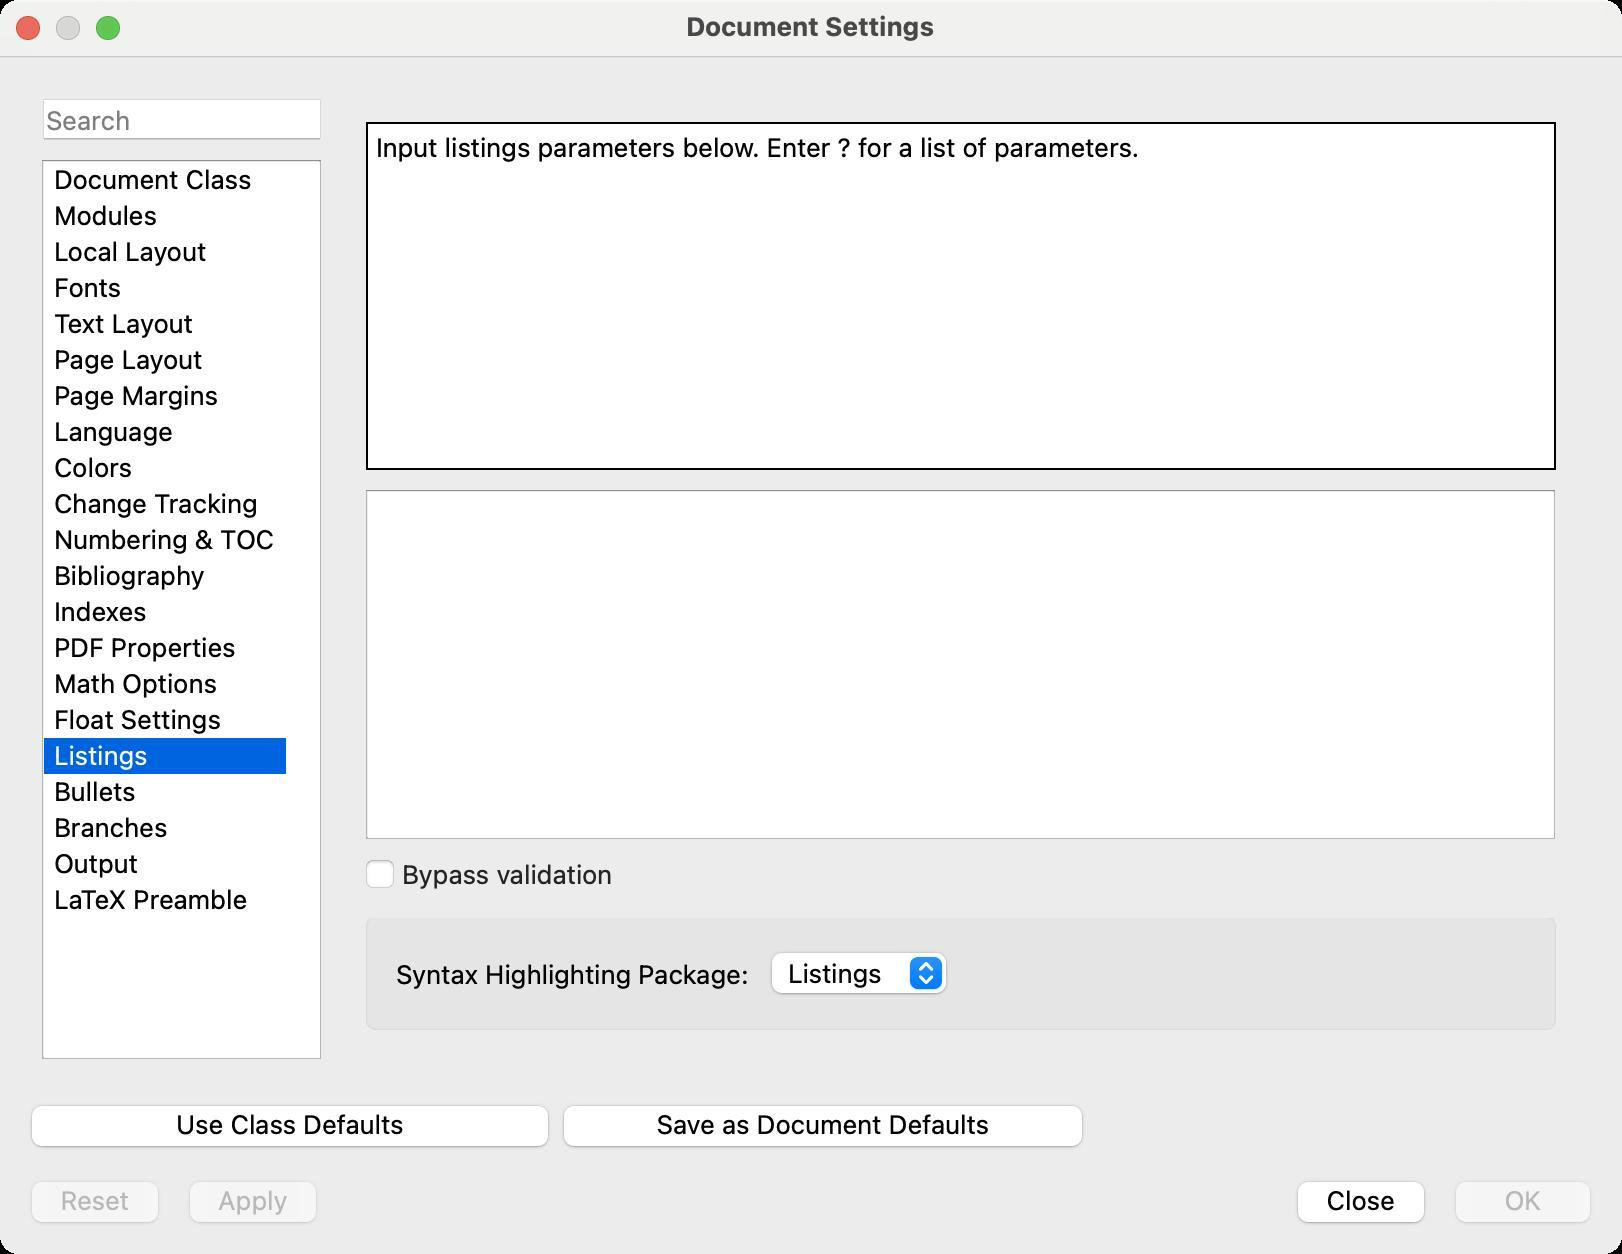
Accessibility tree:
{"name": "Document_Settings", "role": "AXWindow", "description": null, "role_description": "діалогове вікно", "value": null, "position": "270.00;142.00", "size": "811;627", "children": [{"name": "", "role": "AXGroup", "description": "", "role_description": "група", "value": null, "position": "9.00;586.00", "size": "793;32", "children": [{"name": "OK", "role": "AXButton", "description": "", "role_description": "кнопка", "value": null, "position": "721.00;586.00", "size": "81;32", "children": []}, {"name": "Close", "role": "AXButton", "description": "", "role_description": "кнопка", "value": null, "position": "642.00;586.00", "size": "77;32", "children": []}, {"name": "Apply", "role": "AXButton", "description": "", "role_description": "кнопка", "value": null, "position": "88.00;586.00", "size": "77;32", "children": []}, {"name": "Reset", "role": "AXButton", "description": "", "role_description": "кнопка", "value": null, "position": "9.00;586.00", "size": "77;32", "children": []}]}, {"name": "Use_Class_Defaults", "role": "AXButton", "description": "Reset to the default settings for the document class", "role_description": "кнопка", "value": null, "position": "9.00;548.00", "size": "272;32", "children": []}, {"name": "Save_as_Document_Defaults", "role": "AXButton", "description": "Save settings as defaults for new documents", "role_description": "кнопка", "value": null, "position": "275.00;548.00", "size": "273;32", "children": []}, {"name": "", "role": "AXTextField", "description": "Search", "role_description": "текстове поле", "value": "", "position": "21.00;49.00", "size": "140;21", "children": []}, {"name": "", "role": "AXGroup", "description": "", "role_description": "група", "value": null, "position": "21.00;80.00", "size": "140;450", "children": [{"name": "Document_Class", "role": "AXGroup", "description": "", "role_description": "група", "value": null, "position": "22.00;81.00", "size": "121;18", "children": []}, {"name": "Modules", "role": "AXGroup", "description": "", "role_description": "група", "value": null, "position": "22.00;99.00", "size": "121;18", "children": []}, {"name": "Local_Layout", "role": "AXGroup", "description": "", "role_description": "група", "value": null, "position": "22.00;117.00", "size": "121;18", "children": []}, {"name": "Fonts", "role": "AXGroup", "description": "", "role_description": "група", "value": null, "position": "22.00;135.00", "size": "121;18", "children": []}, {"name": "Text_Layout", "role": "AXGroup", "description": "", "role_description": "група", "value": null, "position": "22.00;153.00", "size": "121;18", "children": []}, {"name": "Page_Layout", "role": "AXGroup", "description": "", "role_description": "група", "value": null, "position": "22.00;171.00", "size": "121;18", "children": []}, {"name": "Page_Margins", "role": "AXGroup", "description": "", "role_description": "група", "value": null, "position": "22.00;189.00", "size": "121;18", "children": []}, {"name": "Language", "role": "AXGroup", "description": "", "role_description": "група", "value": null, "position": "22.00;207.00", "size": "121;18", "children": []}, {"name": "Colors", "role": "AXGroup", "description": "", "role_description": "група", "value": null, "position": "22.00;225.00", "size": "121;18", "children": []}, {"name": "Change_Tracking", "role": "AXGroup", "description": "", "role_description": "група", "value": null, "position": "22.00;243.00", "size": "121;18", "children": []}, {"name": "Numbering_&_TOC", "role": "AXGroup", "description": "", "role_description": "група", "value": null, "position": "22.00;261.00", "size": "121;18", "children": []}, {"name": "Bibliography", "role": "AXGroup", "description": "", "role_description": "група", "value": null, "position": "22.00;279.00", "size": "121;18", "children": []}, {"name": "Indexes", "role": "AXGroup", "description": "", "role_description": "група", "value": null, "position": "22.00;297.00", "size": "121;18", "children": []}, {"name": "PDF_Properties", "role": "AXGroup", "description": "", "role_description": "група", "value": null, "position": "22.00;315.00", "size": "121;18", "children": []}, {"name": "Math_Options", "role": "AXGroup", "description": "", "role_description": "група", "value": null, "position": "22.00;333.00", "size": "121;18", "children": []}, {"name": "Float_Settings", "role": "AXGroup", "description": "", "role_description": "група", "value": null, "position": "22.00;351.00", "size": "121;18", "children": []}, {"name": "Listings", "role": "AXGroup", "description": "", "role_description": "група", "value": null, "position": "22.00;369.00", "size": "121;18", "children": []}, {"name": "Bullets", "role": "AXGroup", "description": "", "role_description": "група", "value": null, "position": "22.00;387.00", "size": "121;18", "children": []}, {"name": "Branches", "role": "AXGroup", "description": "", "role_description": "група", "value": null, "position": "22.00;405.00", "size": "121;18", "children": []}, {"name": "Output", "role": "AXGroup", "description": "", "role_description": "група", "value": null, "position": "22.00;423.00", "size": "121;18", "children": []}, {"name": "LaTeX_Preamble", "role": "AXGroup", "description": "", "role_description": "група", "value": null, "position": "22.00;441.00", "size": "121;18", "children": []}]}, {"name": "", "role": "AXGroup", "description": "", "role_description": "група", "value": null, "position": "171.00;49.00", "size": "619;481", "children": [{"name": "", "role": "AXTextArea", "description": "Input here the listings parameters", "role_description": "область вводу тексту", "value": "", "position": "183.00;245.00", "size": "595;175", "children": []}, {"name": null, "role": "AXStaticText", "description": "Feedback window", "role_description": "текст", "value": "", "position": "183.00;61.00", "size": "595;174", "children": []}, {"name": "Bypass_validation", "role": "AXCheckBox", "description": "Check it to enter parameters that are not recognizable by LyX", "role_description": "галочка", "value": 0, "position": "181.00;427.00", "size": "129;20", "children": []}, {"name": "", "role": "AXGroup", "description": "", "role_description": "група", "value": null, "position": "183.00;459.00", "size": "595;57", "children": [{"name": null, "role": "AXStaticText", "description": "Choose the LaTeX package for code syntax highlighting", "role_description": "текст", "value": "Syntax Highlighting Package:", "position": "198.00;474.00", "size": "177;26", "children": []}, {"name": "Listings", "role": "AXComboBox", "description": "", "role_description": "контейнер вибору", "value": null, "position": "380.00;472.00", "size": "100;32", "children": [{"name": "", "role": "AXList", "description": "", "role_description": "список", "value": null, "position": "-270.00;-142.00", "size": "0;0", "children": [{"name": "Listings", "role": "AXStaticText", "description": "", "role_description": "текст", "value": null, "position": "-270.00;-142.00", "size": "686;18", "children": []}, {"name": "Minted", "role": "AXStaticText", "description": "", "role_description": "текст", "value": null, "position": "-270.00;-124.00", "size": "686;18", "children": []}]}]}]}]}, {"name": "", "role": "AXGrowArea", "description": "", "role_description": "область розширення", "value": null, "position": "811.00;605.00", "size": "0;22", "children": []}, {"name": null, "role": "AXButton", "description": null, "role_description": "кнопка закривання", "value": null, "position": "7.00;6.00", "size": "14;16", "children": []}, {"name": null, "role": "AXButton", "description": null, "role_description": "кнопка оптимізації", "value": null, "position": "47.00;6.00", "size": "14;16", "children": [{"name": null, "role": "AXGroup", "description": null, "role_description": "група", "value": null, "position": "47.00;6.00", "size": "14;16", "children": [{"name": null, "role": "AXGroup", "description": null, "role_description": "група", "value": null, "position": "47.00;6.00", "size": "14;16", "children": []}]}]}, {"name": null, "role": "AXButton", "description": null, "role_description": "кнопка згортання", "value": null, "position": "27.00;6.00", "size": "14;16", "children": []}, {"name": null, "role": "AXStaticText", "description": null, "role_description": "текст", "value": "Document Settings", "position": "341.00;5.00", "size": "129;16", "children": []}]}